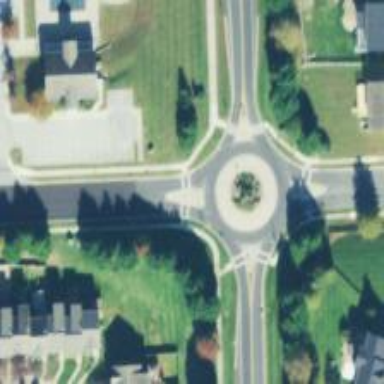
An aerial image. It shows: Tertiary road that leads to roundabout.